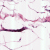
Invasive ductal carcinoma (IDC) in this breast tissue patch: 0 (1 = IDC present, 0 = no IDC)